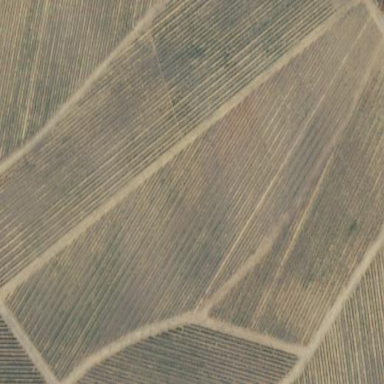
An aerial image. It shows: Vineyard growing grapes.